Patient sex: M
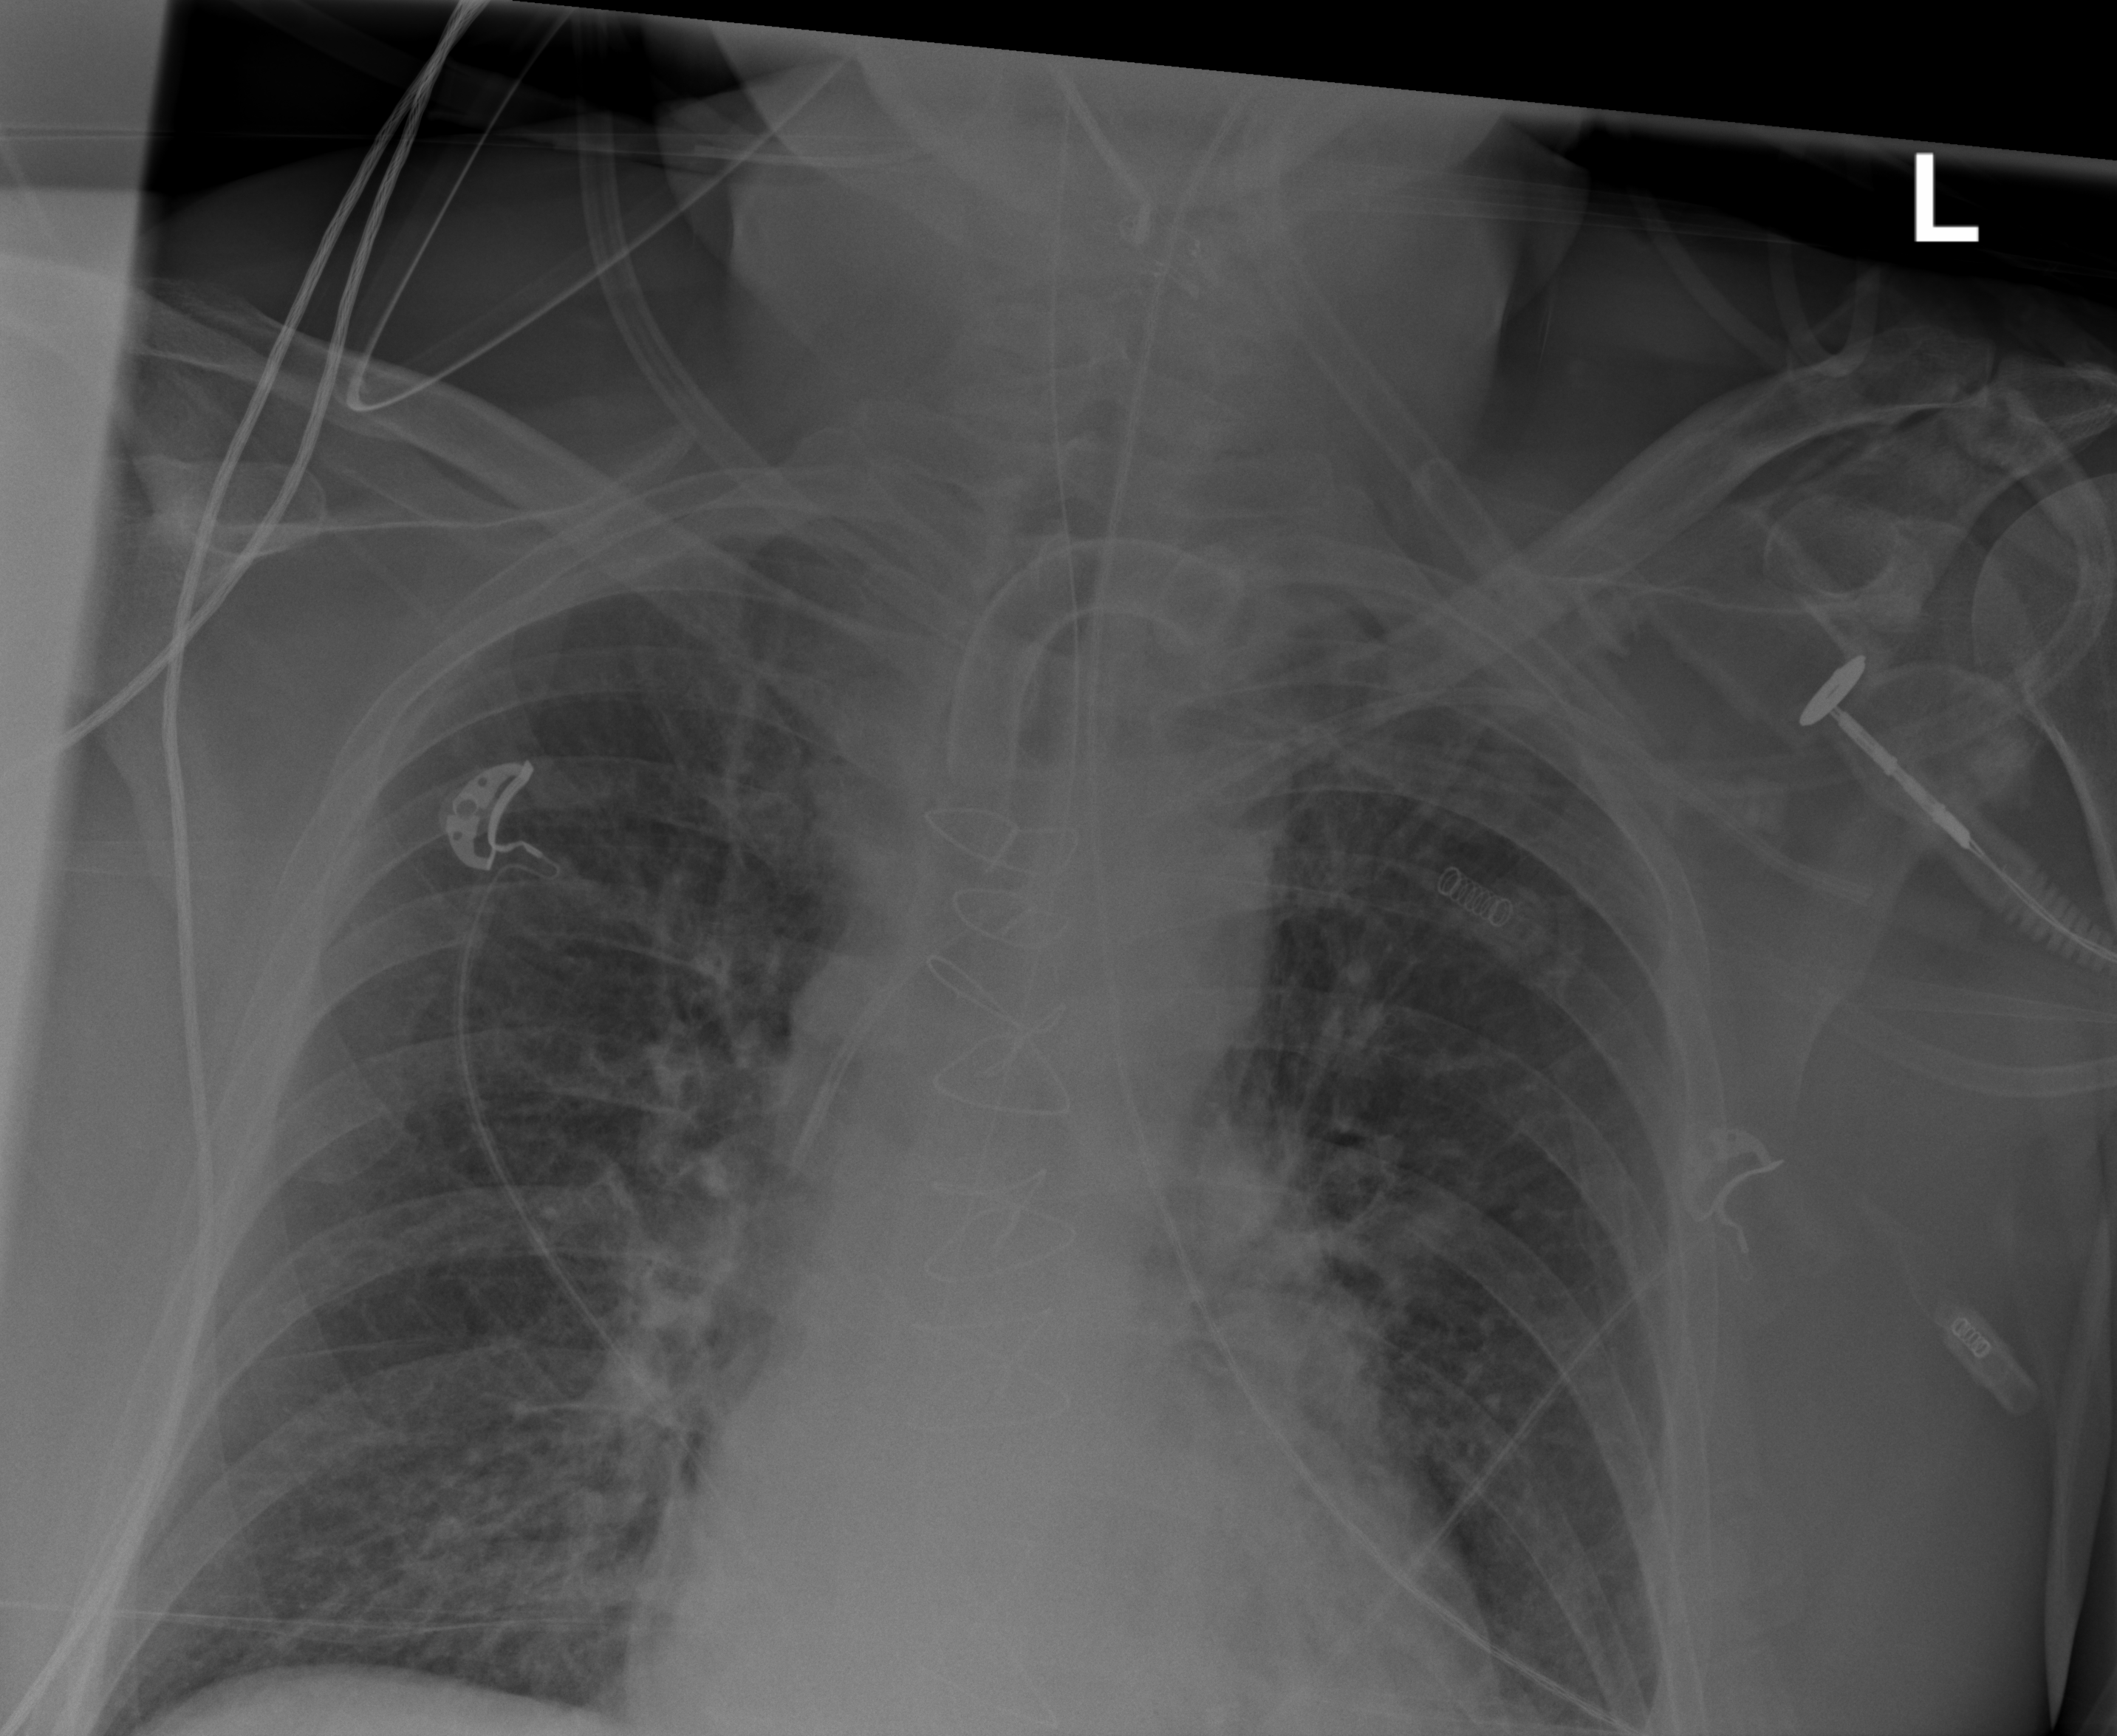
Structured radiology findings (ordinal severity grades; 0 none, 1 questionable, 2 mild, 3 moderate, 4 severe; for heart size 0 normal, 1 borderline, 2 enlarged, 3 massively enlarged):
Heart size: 0
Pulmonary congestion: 2
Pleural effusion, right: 0
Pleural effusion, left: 0
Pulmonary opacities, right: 2
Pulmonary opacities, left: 2
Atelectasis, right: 0
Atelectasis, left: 0